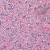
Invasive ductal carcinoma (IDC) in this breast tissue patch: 1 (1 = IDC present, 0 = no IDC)